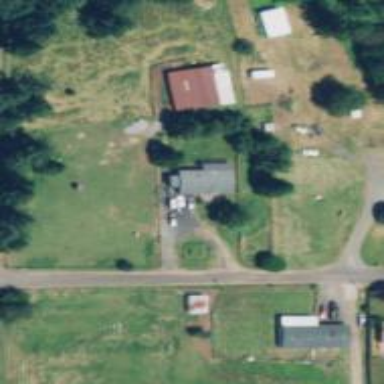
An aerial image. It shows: Driveway.